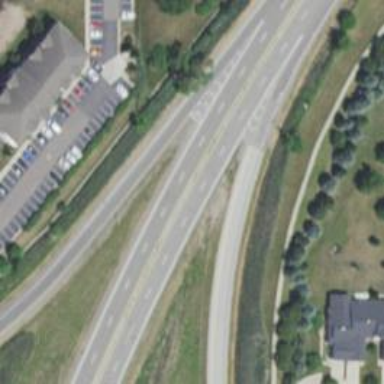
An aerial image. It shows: Primary link highway.